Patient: sex M, age 55
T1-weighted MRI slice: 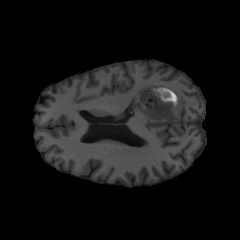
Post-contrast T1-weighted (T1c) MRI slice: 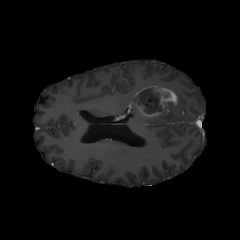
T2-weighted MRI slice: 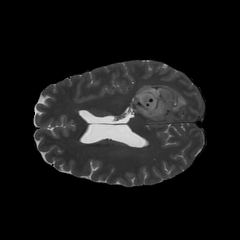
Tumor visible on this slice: yes
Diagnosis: Glioblastoma, IDH-wildtype
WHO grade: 4